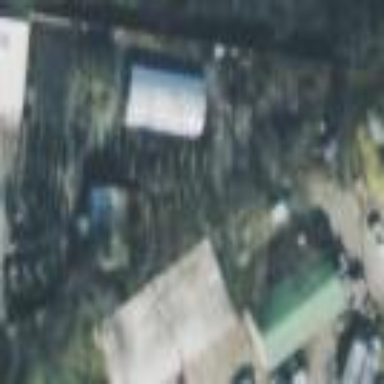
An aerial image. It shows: Plant nursery area.